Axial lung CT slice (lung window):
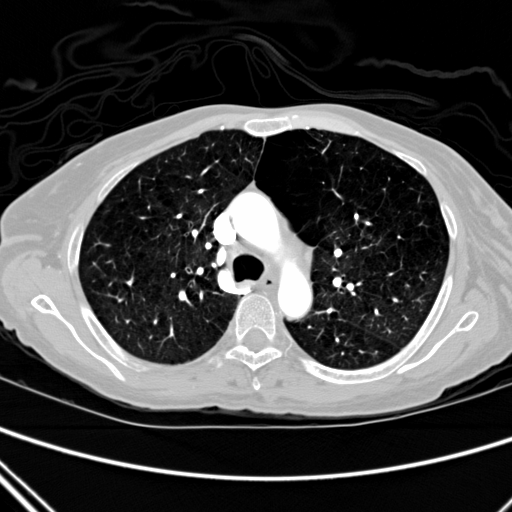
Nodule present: no